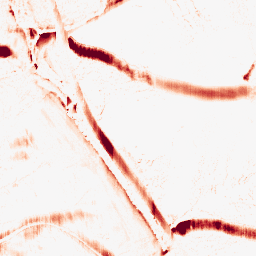
Category: morphological
Decomposition family: morphological_ellipse
Decomposition parameters: operation: opening
width: 20
height: 5
Upsampling method: bicubic_16x
Upsampling parameters: scale: 16
Upsampling scale: 16